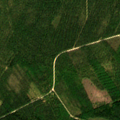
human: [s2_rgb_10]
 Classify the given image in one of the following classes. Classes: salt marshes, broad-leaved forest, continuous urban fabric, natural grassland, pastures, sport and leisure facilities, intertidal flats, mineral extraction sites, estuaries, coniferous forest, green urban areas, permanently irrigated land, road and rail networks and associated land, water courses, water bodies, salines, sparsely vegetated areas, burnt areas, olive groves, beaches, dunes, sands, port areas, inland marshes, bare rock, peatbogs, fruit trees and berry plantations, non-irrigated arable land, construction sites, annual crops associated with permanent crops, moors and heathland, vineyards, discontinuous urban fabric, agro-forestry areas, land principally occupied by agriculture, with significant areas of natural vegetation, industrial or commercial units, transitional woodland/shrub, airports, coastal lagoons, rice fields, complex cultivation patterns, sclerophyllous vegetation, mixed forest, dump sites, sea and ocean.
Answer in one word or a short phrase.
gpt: coniferous forest, mixed forest